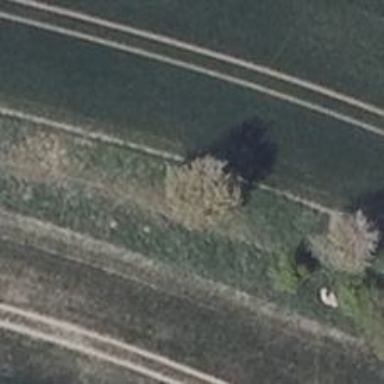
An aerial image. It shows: Deciduous tree with broadleaved leaves.